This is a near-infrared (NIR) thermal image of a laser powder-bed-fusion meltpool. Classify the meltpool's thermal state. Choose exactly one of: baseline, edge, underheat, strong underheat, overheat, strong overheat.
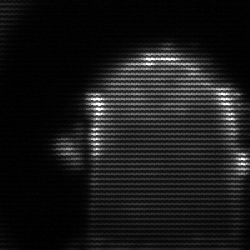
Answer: baseline